Question: I'd like to consult designing approach of my new ViewController.
Here is a project. Please forgive foreign language. Fortunately the text is not important. Ignore the yellow thingy aswell

Don't bother the bars, those are just navigation bar and tab bar. What is important is a right approach for designing a table and the search panel above ("Szukaj" is a search button).
Search panel should be opened by clicking the magnifying glass button on the navigation bar. It should slide down from beneath of the navigation bar and move down the table until it's fully open. Search panel hides on mangifying glass click or on table scroll. It will slide up/down only in those situations, there will be no "finger sliding "it
What would be the best approach of building it?
Slide down/up animation is very important, I want it to look cool.
What if it was in the nib file from the begining set as hidden? Would the table take it's place? Can I eaisly animate it on show?
Any advices are welcome
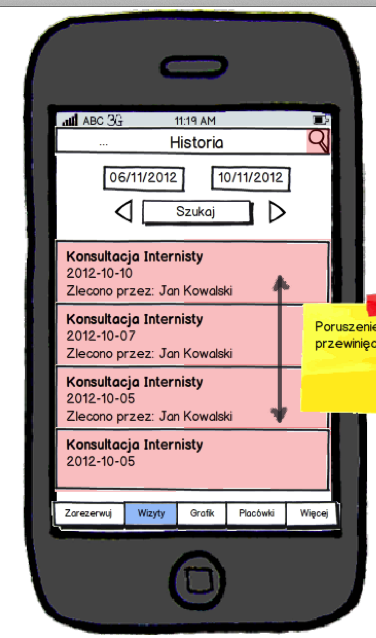
Answer: I have to say that many of us would probably find several ways to go about that but here is what I think I would do:
I would create a separate UIView for the search panel and put it in the nib in it's hidden position, which would be on top of the visible area. After pressing a button, I would slide it down (with a simple UIView's animate task) and, at the same time, resize the UITableView so it's top aligns with the bottom of the search panel and it's bottom remains in the same place.
Creating and destroying the search panel every time someone opens and closes it seems inefficient to me, especially that it can happen a lot of times within short time.